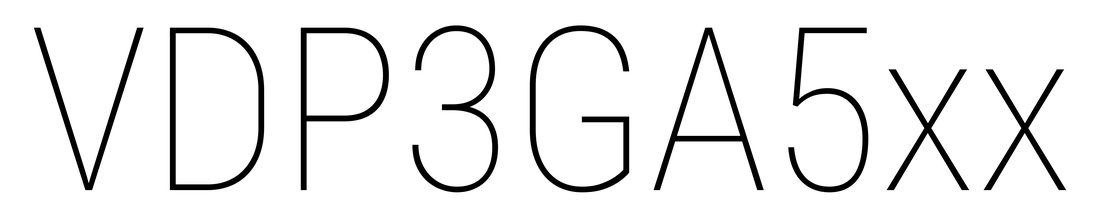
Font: Roboto_Condensed_Thin